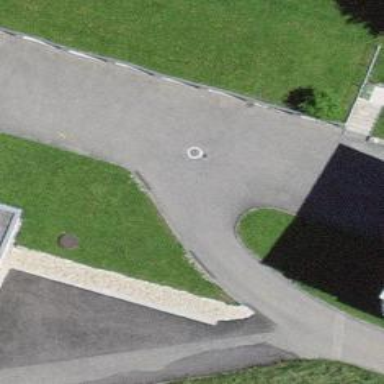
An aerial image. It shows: Turning circle on the road.